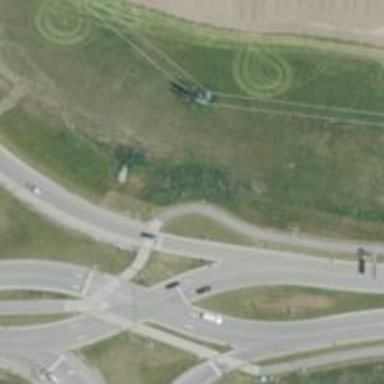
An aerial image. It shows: Crossing on cycleway.